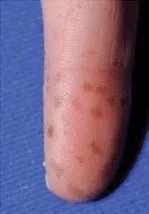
Physical findings in the patient. Multiple melanotic macules on the fingertips characteristic or Peutz-Jeghers syndrome.
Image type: medical_photograph (skin_photograph)